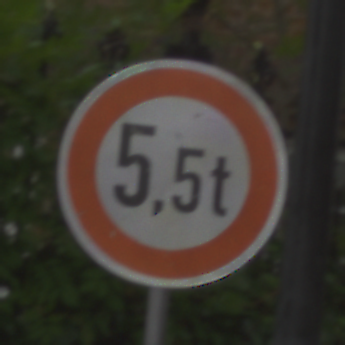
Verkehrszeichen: TatsaechlicheMasse
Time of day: MorningAfternoon
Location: Outdoor (Urban)
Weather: Overcast
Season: NotSpecified
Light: Natural